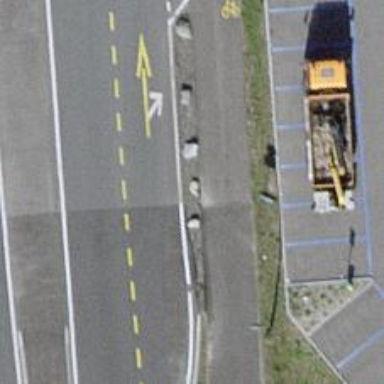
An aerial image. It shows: Block barrier.